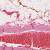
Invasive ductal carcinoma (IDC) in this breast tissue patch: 0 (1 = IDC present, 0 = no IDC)